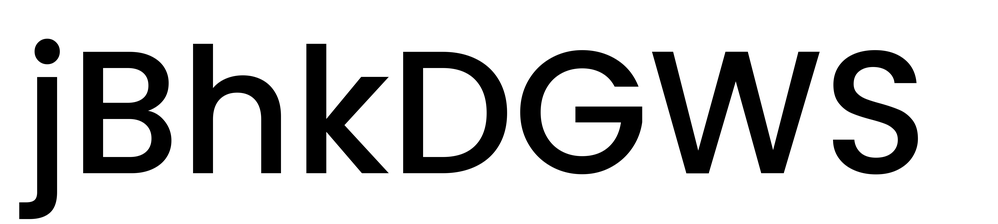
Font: Poppins-Medium